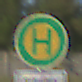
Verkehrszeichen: Haltestelle
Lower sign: ZeitangabenMitBeschraenkungAufWochentage5
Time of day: MorningAfternoon
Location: Outdoor (Nature)
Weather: Clear
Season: NotSpecified
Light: Natural